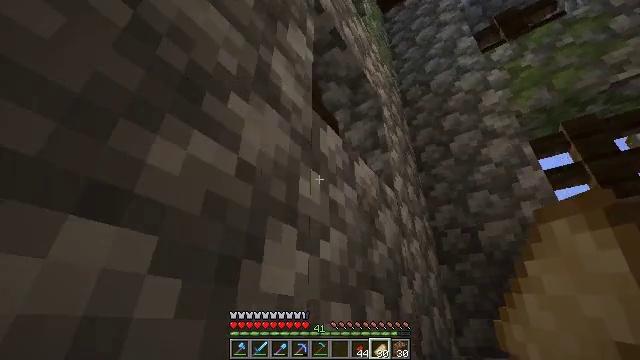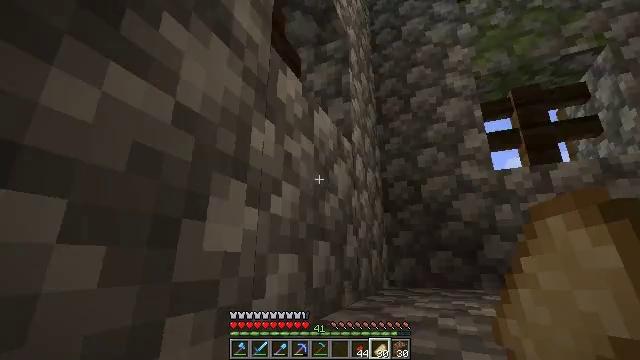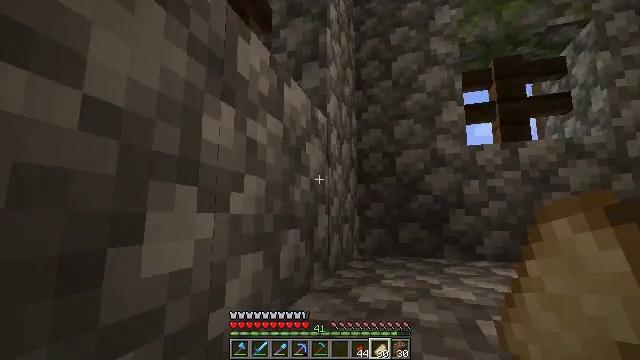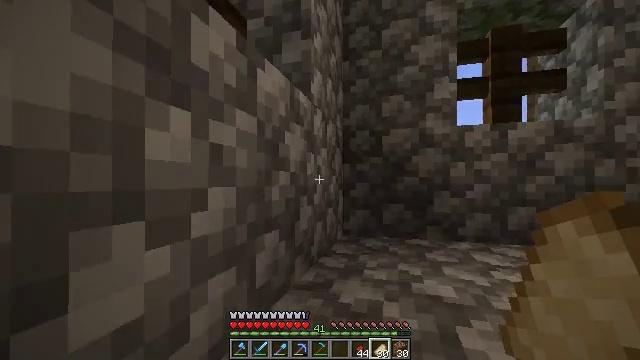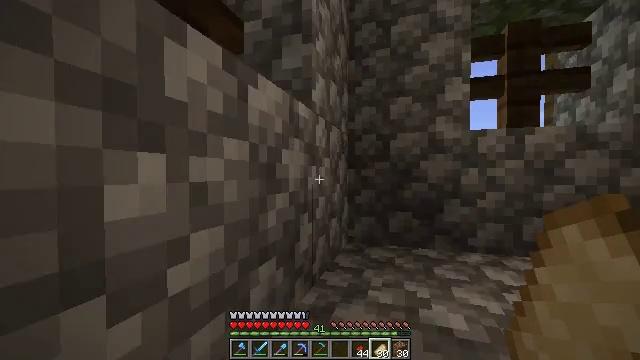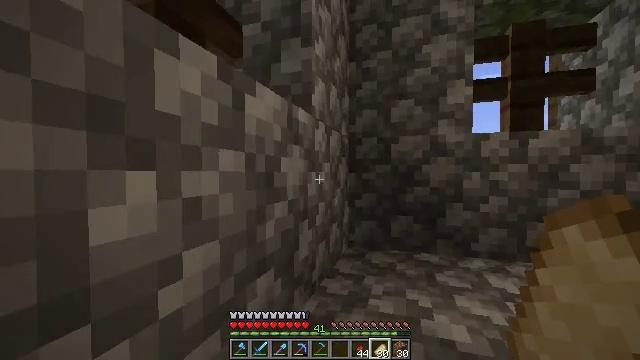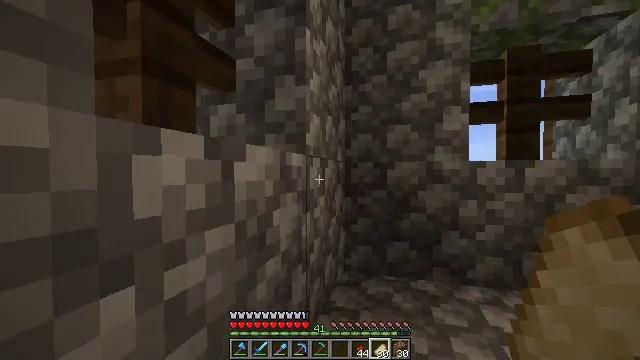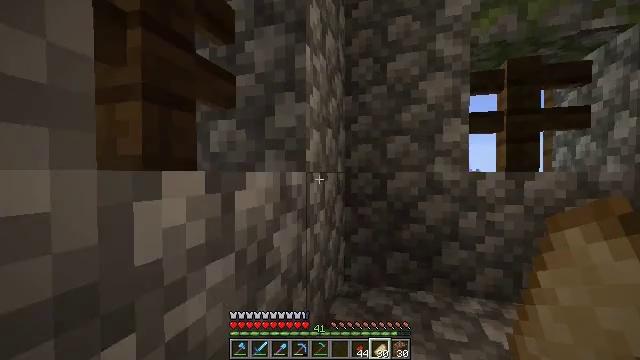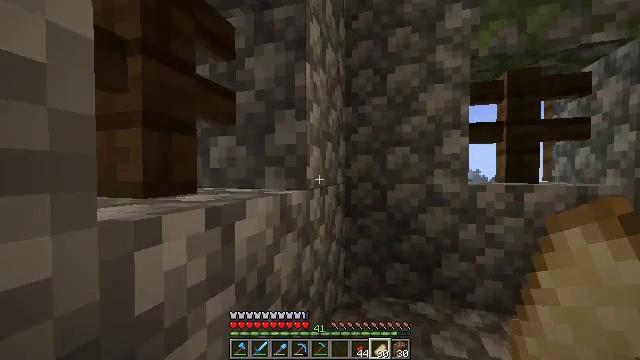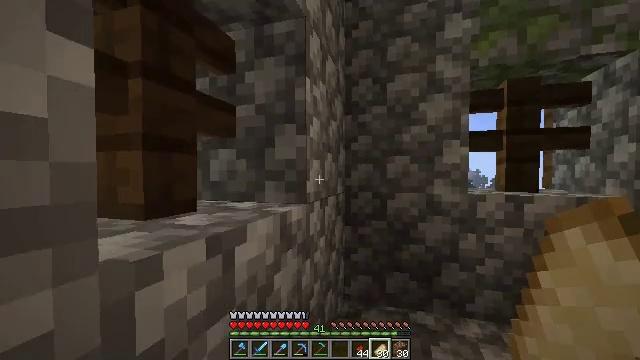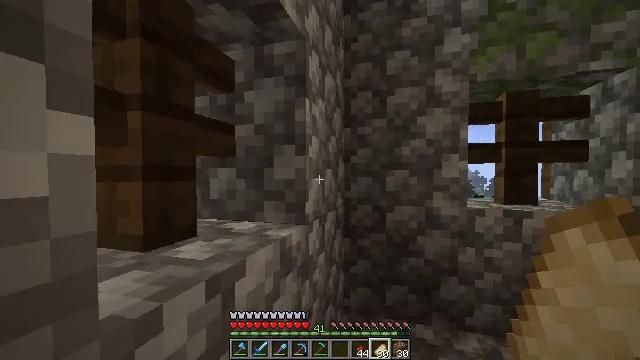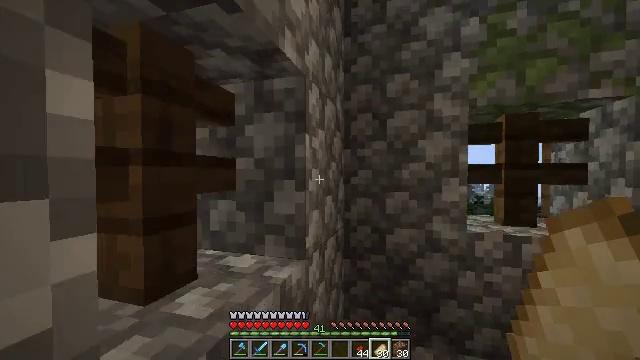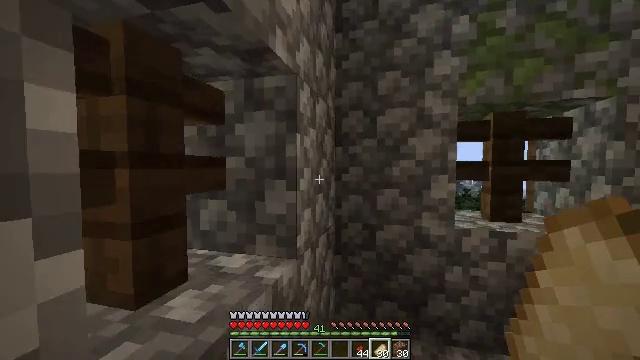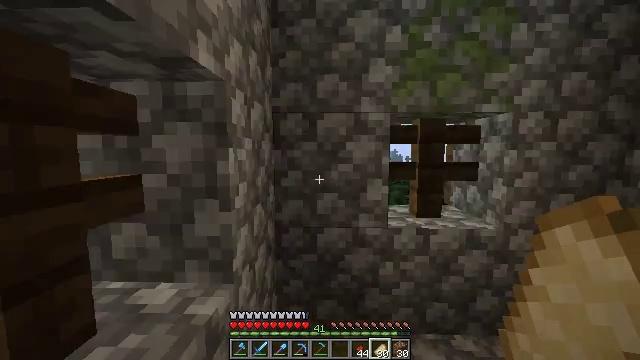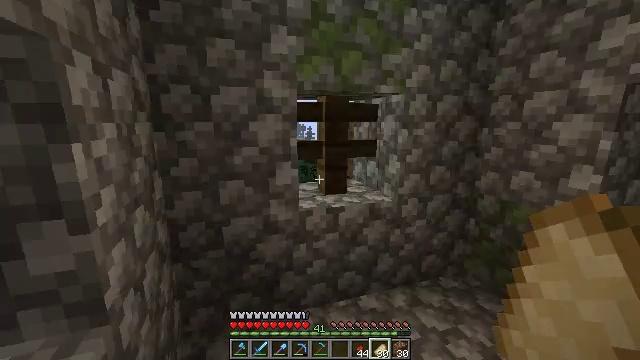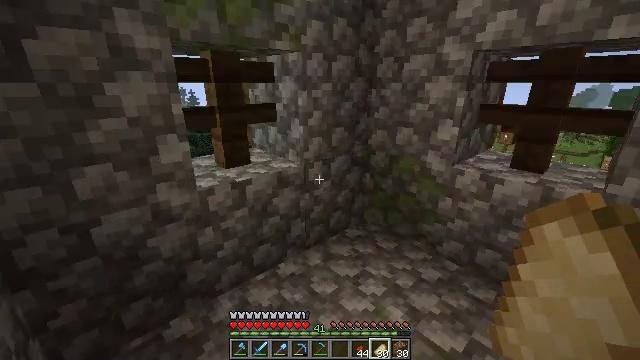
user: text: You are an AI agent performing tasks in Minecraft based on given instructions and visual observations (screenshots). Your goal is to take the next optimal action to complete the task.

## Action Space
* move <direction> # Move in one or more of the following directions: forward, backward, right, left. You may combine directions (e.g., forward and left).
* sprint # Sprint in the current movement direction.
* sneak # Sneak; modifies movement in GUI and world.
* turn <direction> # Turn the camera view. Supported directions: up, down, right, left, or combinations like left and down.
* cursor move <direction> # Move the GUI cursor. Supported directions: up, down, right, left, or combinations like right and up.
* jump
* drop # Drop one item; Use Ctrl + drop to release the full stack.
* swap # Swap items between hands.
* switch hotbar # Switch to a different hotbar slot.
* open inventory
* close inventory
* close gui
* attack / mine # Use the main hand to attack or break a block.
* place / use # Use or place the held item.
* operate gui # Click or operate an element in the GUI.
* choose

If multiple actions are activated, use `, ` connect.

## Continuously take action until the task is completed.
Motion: motion action
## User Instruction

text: Mine the cartography table.
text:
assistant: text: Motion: move forward, sprint, turn right and down, jump
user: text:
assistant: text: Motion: move forward, turn right and down, jump
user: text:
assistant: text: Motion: move forward, turn right and down, jump
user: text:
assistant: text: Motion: move forward, sprint, turn left and down, jump
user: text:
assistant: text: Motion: move forward, sprint, jump
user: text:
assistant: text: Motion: move forward, sprint, jump
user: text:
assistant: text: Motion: move forward, sprint, jump
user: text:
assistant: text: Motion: move forward, jump
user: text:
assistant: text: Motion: move forward, jump
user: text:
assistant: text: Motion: move forward, sprint, jump
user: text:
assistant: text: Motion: move forward, sprint, jump
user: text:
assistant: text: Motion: move forward, sprint, turn right and down, jump
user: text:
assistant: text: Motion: move forward, sprint, turn right and down, jump
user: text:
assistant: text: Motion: move forward, turn right and down, jump
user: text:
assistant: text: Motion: move forward, turn right and down, jump
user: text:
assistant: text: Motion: move forward, turn right and down, jump
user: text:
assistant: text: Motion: move forward, turn right and down, jump
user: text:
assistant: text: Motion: move forward, turn right and down, jump
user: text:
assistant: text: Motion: move forward, turn right and down
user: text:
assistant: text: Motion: turn right
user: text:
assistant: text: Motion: turn right
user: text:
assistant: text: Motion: turn right
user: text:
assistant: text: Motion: turn right
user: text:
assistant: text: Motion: turn right
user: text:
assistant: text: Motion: turn right
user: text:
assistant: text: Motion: turn right and down
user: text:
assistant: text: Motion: turn right and down
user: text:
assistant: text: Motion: turn right and down
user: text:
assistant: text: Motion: turn right and down
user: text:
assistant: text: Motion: turn right and down